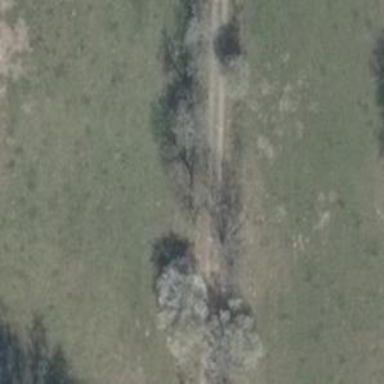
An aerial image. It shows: Well-maintained track road with grade 1 tracktype.